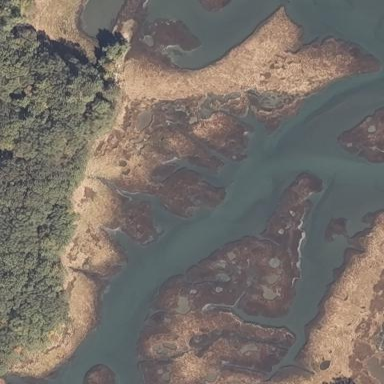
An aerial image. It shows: Tidal wetland characterized by saltmarsh vegetation.